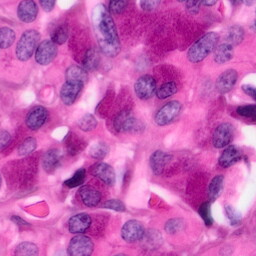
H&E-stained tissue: Pancreatic